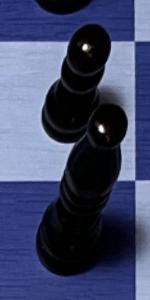
Label: Bishop_Black